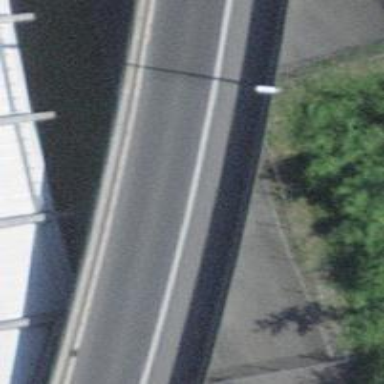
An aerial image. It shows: Trunk link highway bridge.